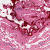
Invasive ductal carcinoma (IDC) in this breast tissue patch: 0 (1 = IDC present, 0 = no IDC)